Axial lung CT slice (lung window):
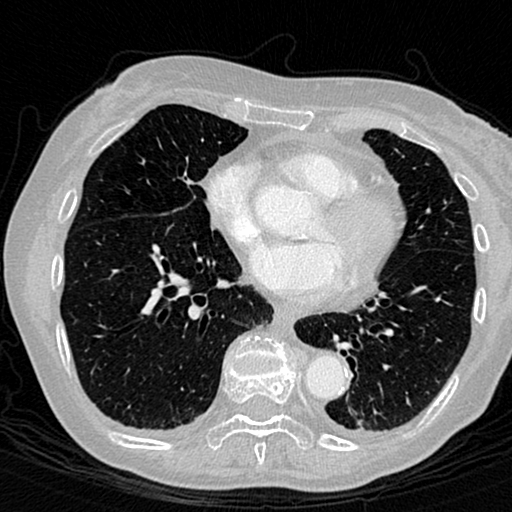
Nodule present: no